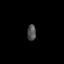
Tissue: skin
Cell type: Fibroblasts
Senescence score: 0.7327
Nuclear area (px): 134
Mean DAPI intensity: 81.627